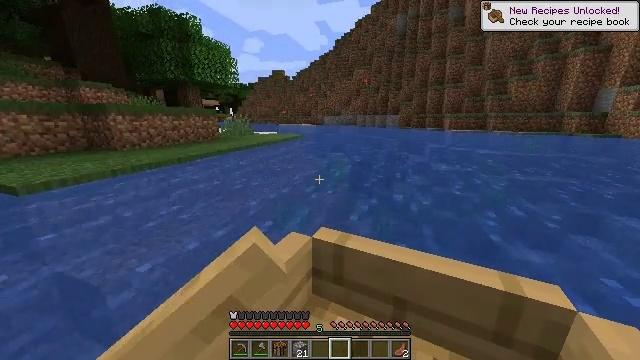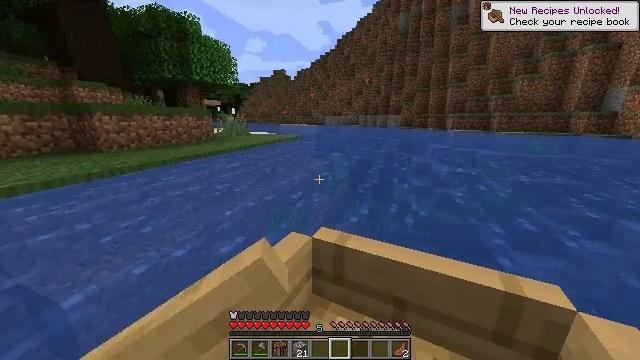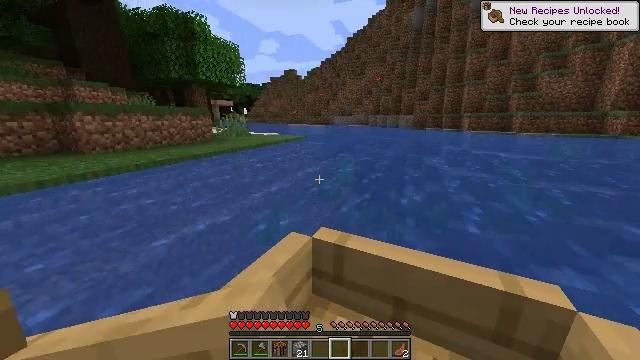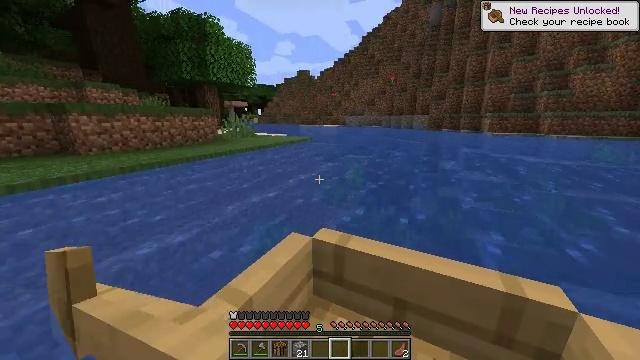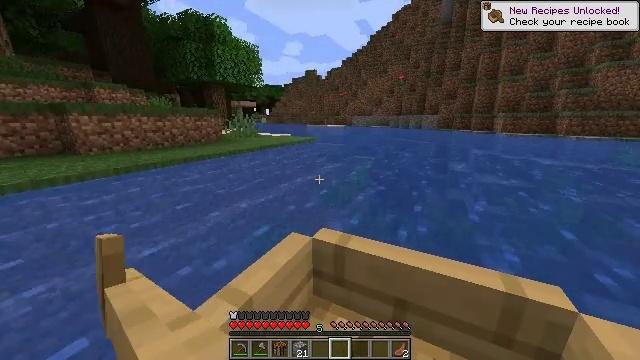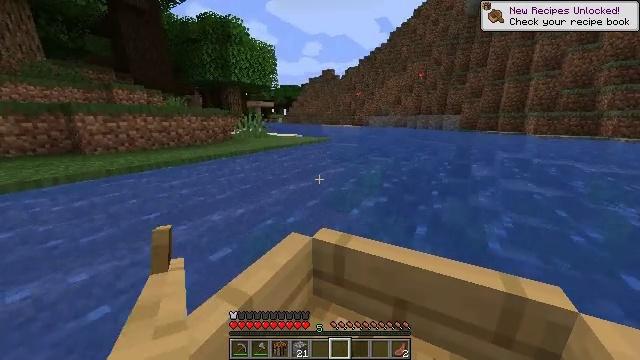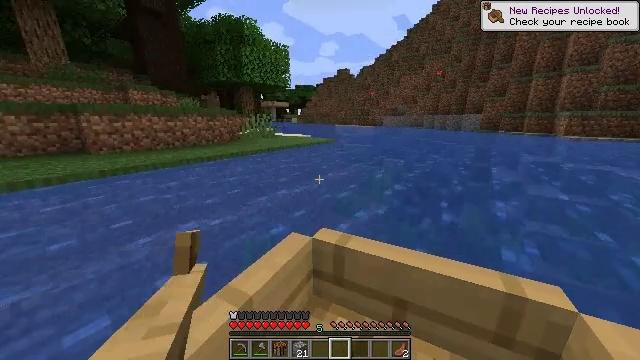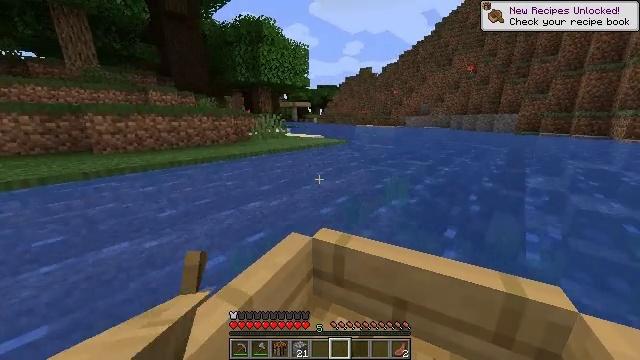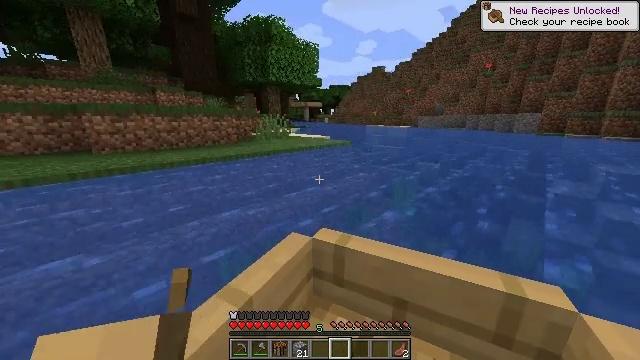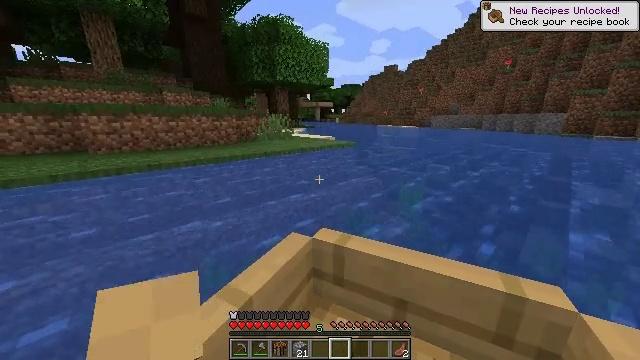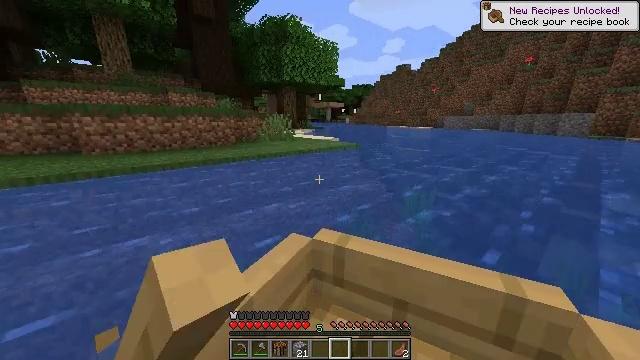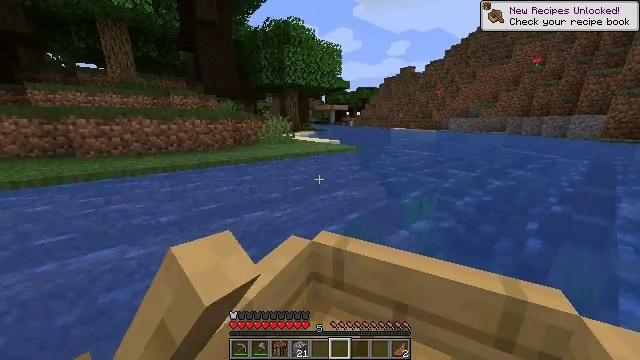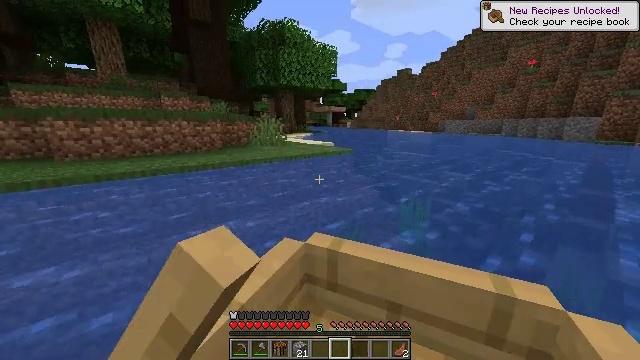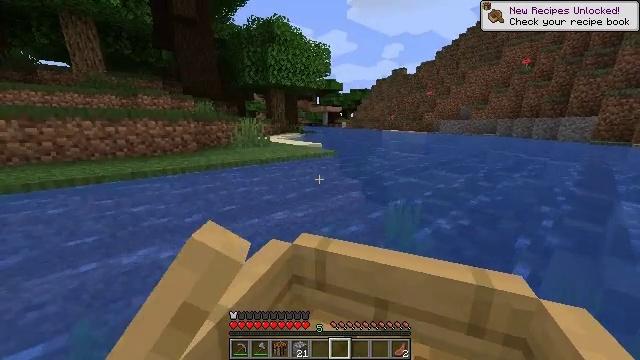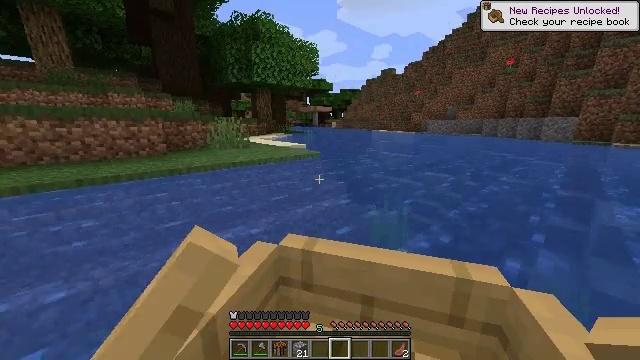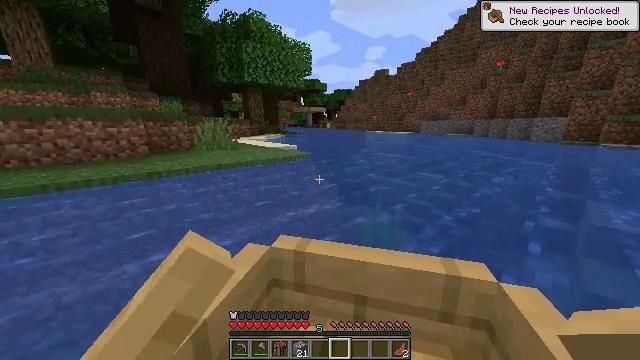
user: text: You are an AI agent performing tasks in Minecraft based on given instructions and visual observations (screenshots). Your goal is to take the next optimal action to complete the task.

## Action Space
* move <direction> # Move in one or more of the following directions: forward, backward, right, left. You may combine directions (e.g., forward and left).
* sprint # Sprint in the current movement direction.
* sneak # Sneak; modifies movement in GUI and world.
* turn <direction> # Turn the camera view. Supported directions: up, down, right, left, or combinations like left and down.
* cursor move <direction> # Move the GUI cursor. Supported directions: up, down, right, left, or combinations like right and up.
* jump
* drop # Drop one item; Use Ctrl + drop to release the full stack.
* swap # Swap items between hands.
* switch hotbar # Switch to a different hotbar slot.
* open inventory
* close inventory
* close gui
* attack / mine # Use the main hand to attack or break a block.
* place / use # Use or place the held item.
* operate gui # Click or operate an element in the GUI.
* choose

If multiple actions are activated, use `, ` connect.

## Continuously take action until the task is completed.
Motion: motion action
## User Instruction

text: Mine the kelp plant underwater.
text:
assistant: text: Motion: move forward and move left, sprint
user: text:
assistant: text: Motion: move forward and move left, sprint
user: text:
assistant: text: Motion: move forward and move left, sprint
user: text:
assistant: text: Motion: move forward and move left, sprint
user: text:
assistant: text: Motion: move forward, sprint
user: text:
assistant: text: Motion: move forward, sprint
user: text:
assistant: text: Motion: move forward, sprint
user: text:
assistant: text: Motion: move forward, sprint
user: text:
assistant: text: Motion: move forward, sprint
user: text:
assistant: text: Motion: move forward, sprint
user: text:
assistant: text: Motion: move forward, sprint
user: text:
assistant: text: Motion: move forward, sprint, turn right
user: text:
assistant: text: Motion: move forward, sprint, turn right
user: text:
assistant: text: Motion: move forward, sprint, turn right
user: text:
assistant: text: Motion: move forward, sprint, turn right
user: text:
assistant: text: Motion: move forward, sprint
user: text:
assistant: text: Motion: move forward, sprint
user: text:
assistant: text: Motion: move forward, sprint
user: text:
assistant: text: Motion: move forward, sprint
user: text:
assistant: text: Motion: move forward, sprint
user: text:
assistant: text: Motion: move forward, sprint
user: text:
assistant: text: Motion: move forward, sprint
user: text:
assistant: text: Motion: move forward, sprint
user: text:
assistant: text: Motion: move forward, sprint
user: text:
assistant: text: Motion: move forward, sprint
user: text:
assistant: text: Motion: move forward, sprint
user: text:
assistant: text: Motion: move forward, sprint
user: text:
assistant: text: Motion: move forward, sprint
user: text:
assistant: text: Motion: move forward, sprint
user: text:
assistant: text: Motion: move forward, sprint